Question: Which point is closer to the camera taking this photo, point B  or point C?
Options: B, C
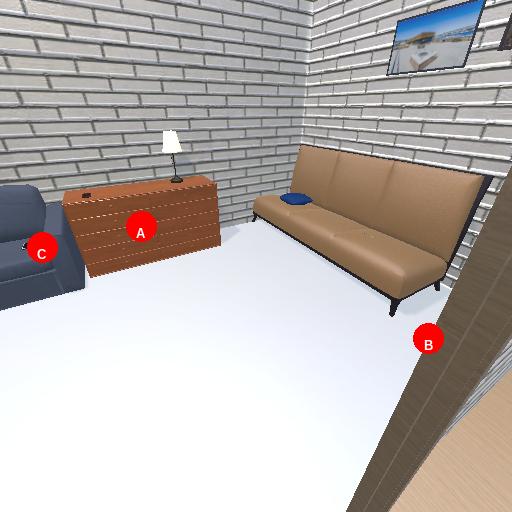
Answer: B